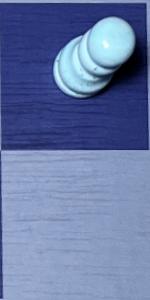
Label: Empty